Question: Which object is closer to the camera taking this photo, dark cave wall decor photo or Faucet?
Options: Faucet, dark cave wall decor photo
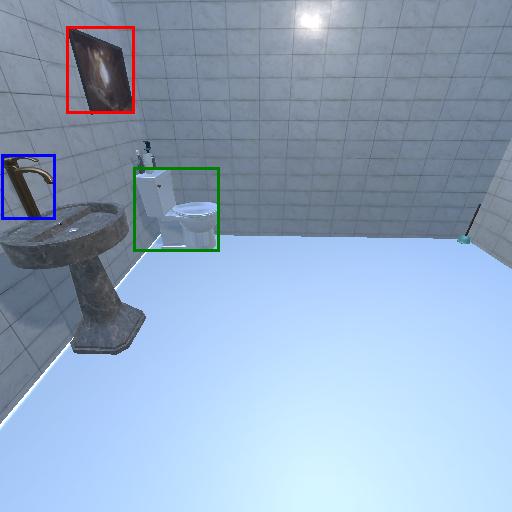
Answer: Faucet